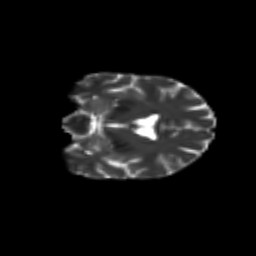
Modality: T2w
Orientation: coronal
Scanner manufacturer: siemens
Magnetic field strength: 3 T
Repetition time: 9.2 s
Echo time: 0.084 s